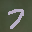
Label: 7